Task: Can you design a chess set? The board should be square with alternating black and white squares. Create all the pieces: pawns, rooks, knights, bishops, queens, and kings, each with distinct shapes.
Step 124:
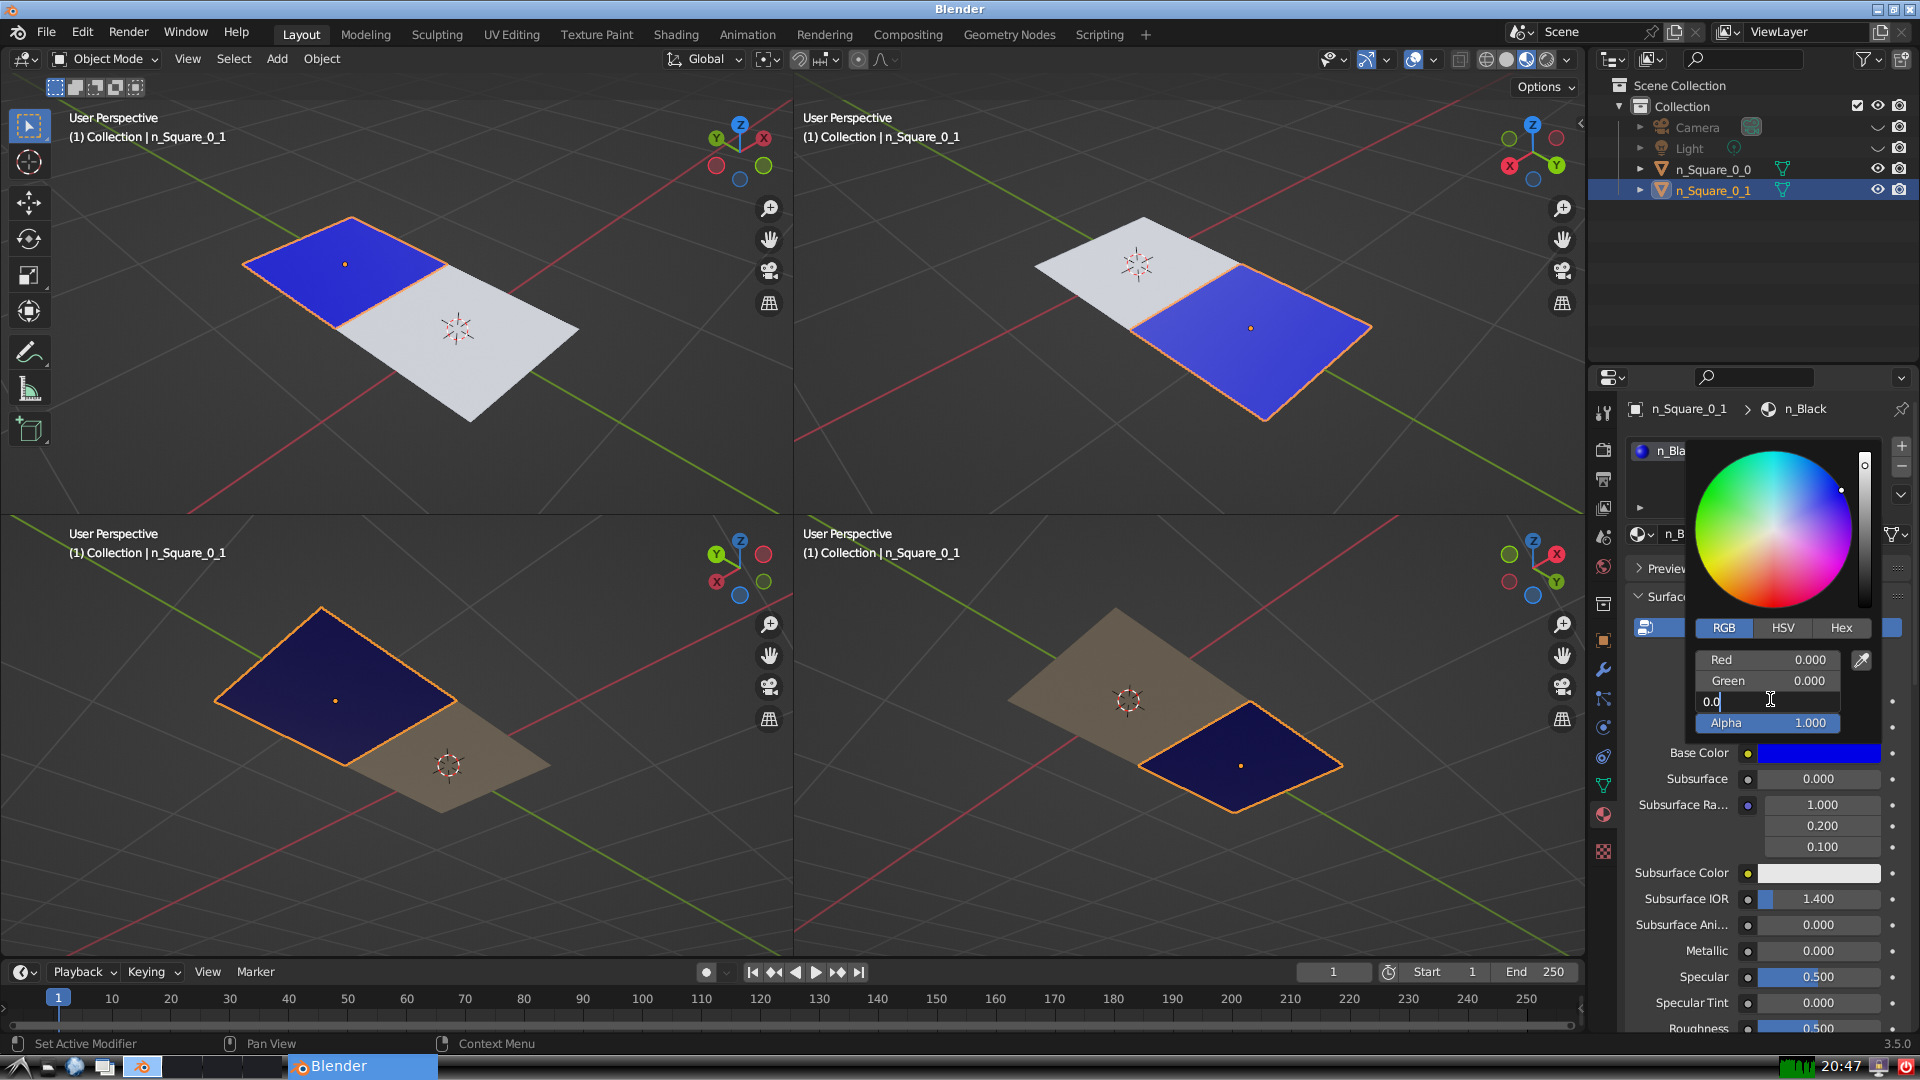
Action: {"key_press": ['Return']}